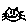
Label: cat